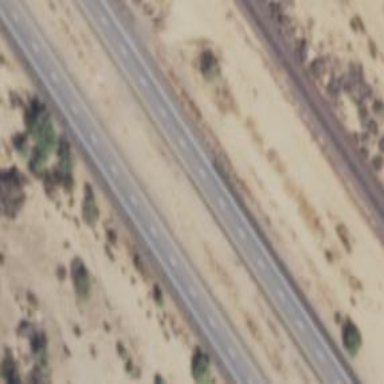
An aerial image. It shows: Expressway with asphalt surface classified as trunk highway.